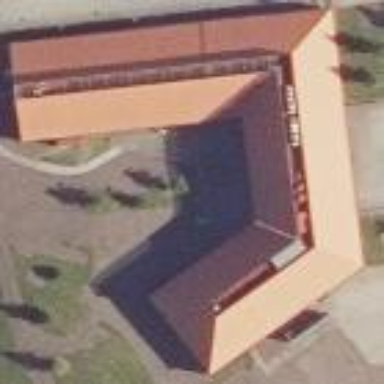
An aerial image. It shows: Museum building.